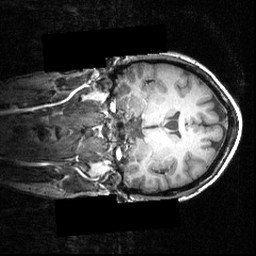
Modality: T1w
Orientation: coronal
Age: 28
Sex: female
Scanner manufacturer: siemens
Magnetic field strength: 3.951 T
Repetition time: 1.5 s
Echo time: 0.00335 s